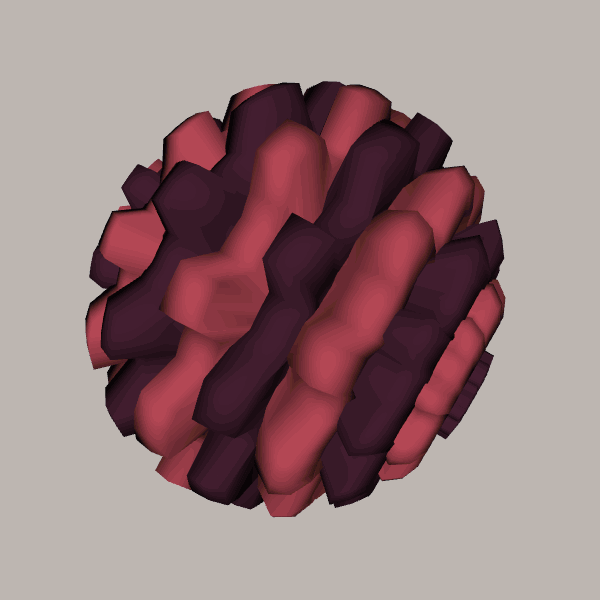
Background: light